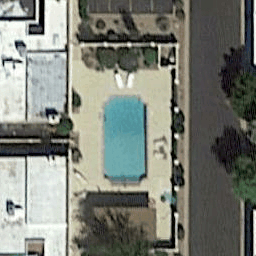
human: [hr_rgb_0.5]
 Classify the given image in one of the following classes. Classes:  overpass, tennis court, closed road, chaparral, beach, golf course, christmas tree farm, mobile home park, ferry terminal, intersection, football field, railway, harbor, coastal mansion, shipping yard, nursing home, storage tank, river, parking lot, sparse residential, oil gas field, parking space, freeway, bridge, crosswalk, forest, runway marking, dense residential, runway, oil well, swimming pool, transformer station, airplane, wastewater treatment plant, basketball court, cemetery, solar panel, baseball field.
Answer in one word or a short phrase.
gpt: swimming pool